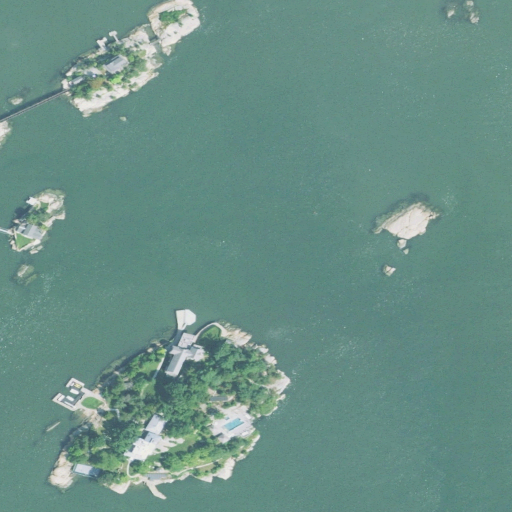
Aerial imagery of island in Connecticut named Hen Island containing open water, herbaceous wetlands, barren land, woody wetlands, and medium intensity development